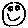
Label: smiley face